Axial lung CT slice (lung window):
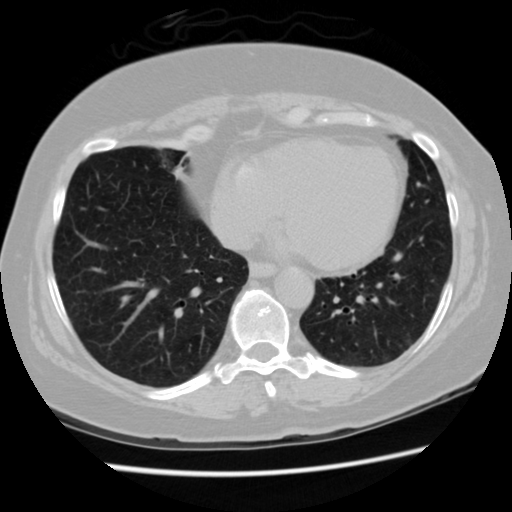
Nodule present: no